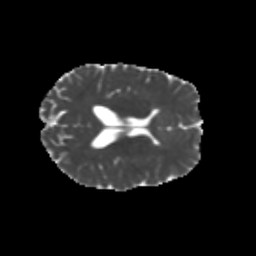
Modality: MD
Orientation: axial
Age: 27
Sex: male
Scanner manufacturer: siemens
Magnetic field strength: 3 T
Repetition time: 1.8 s
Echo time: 0.07 s